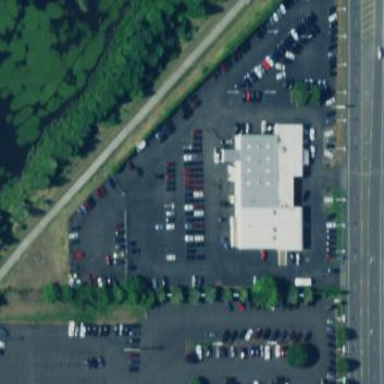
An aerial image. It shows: Shop that sells cars.